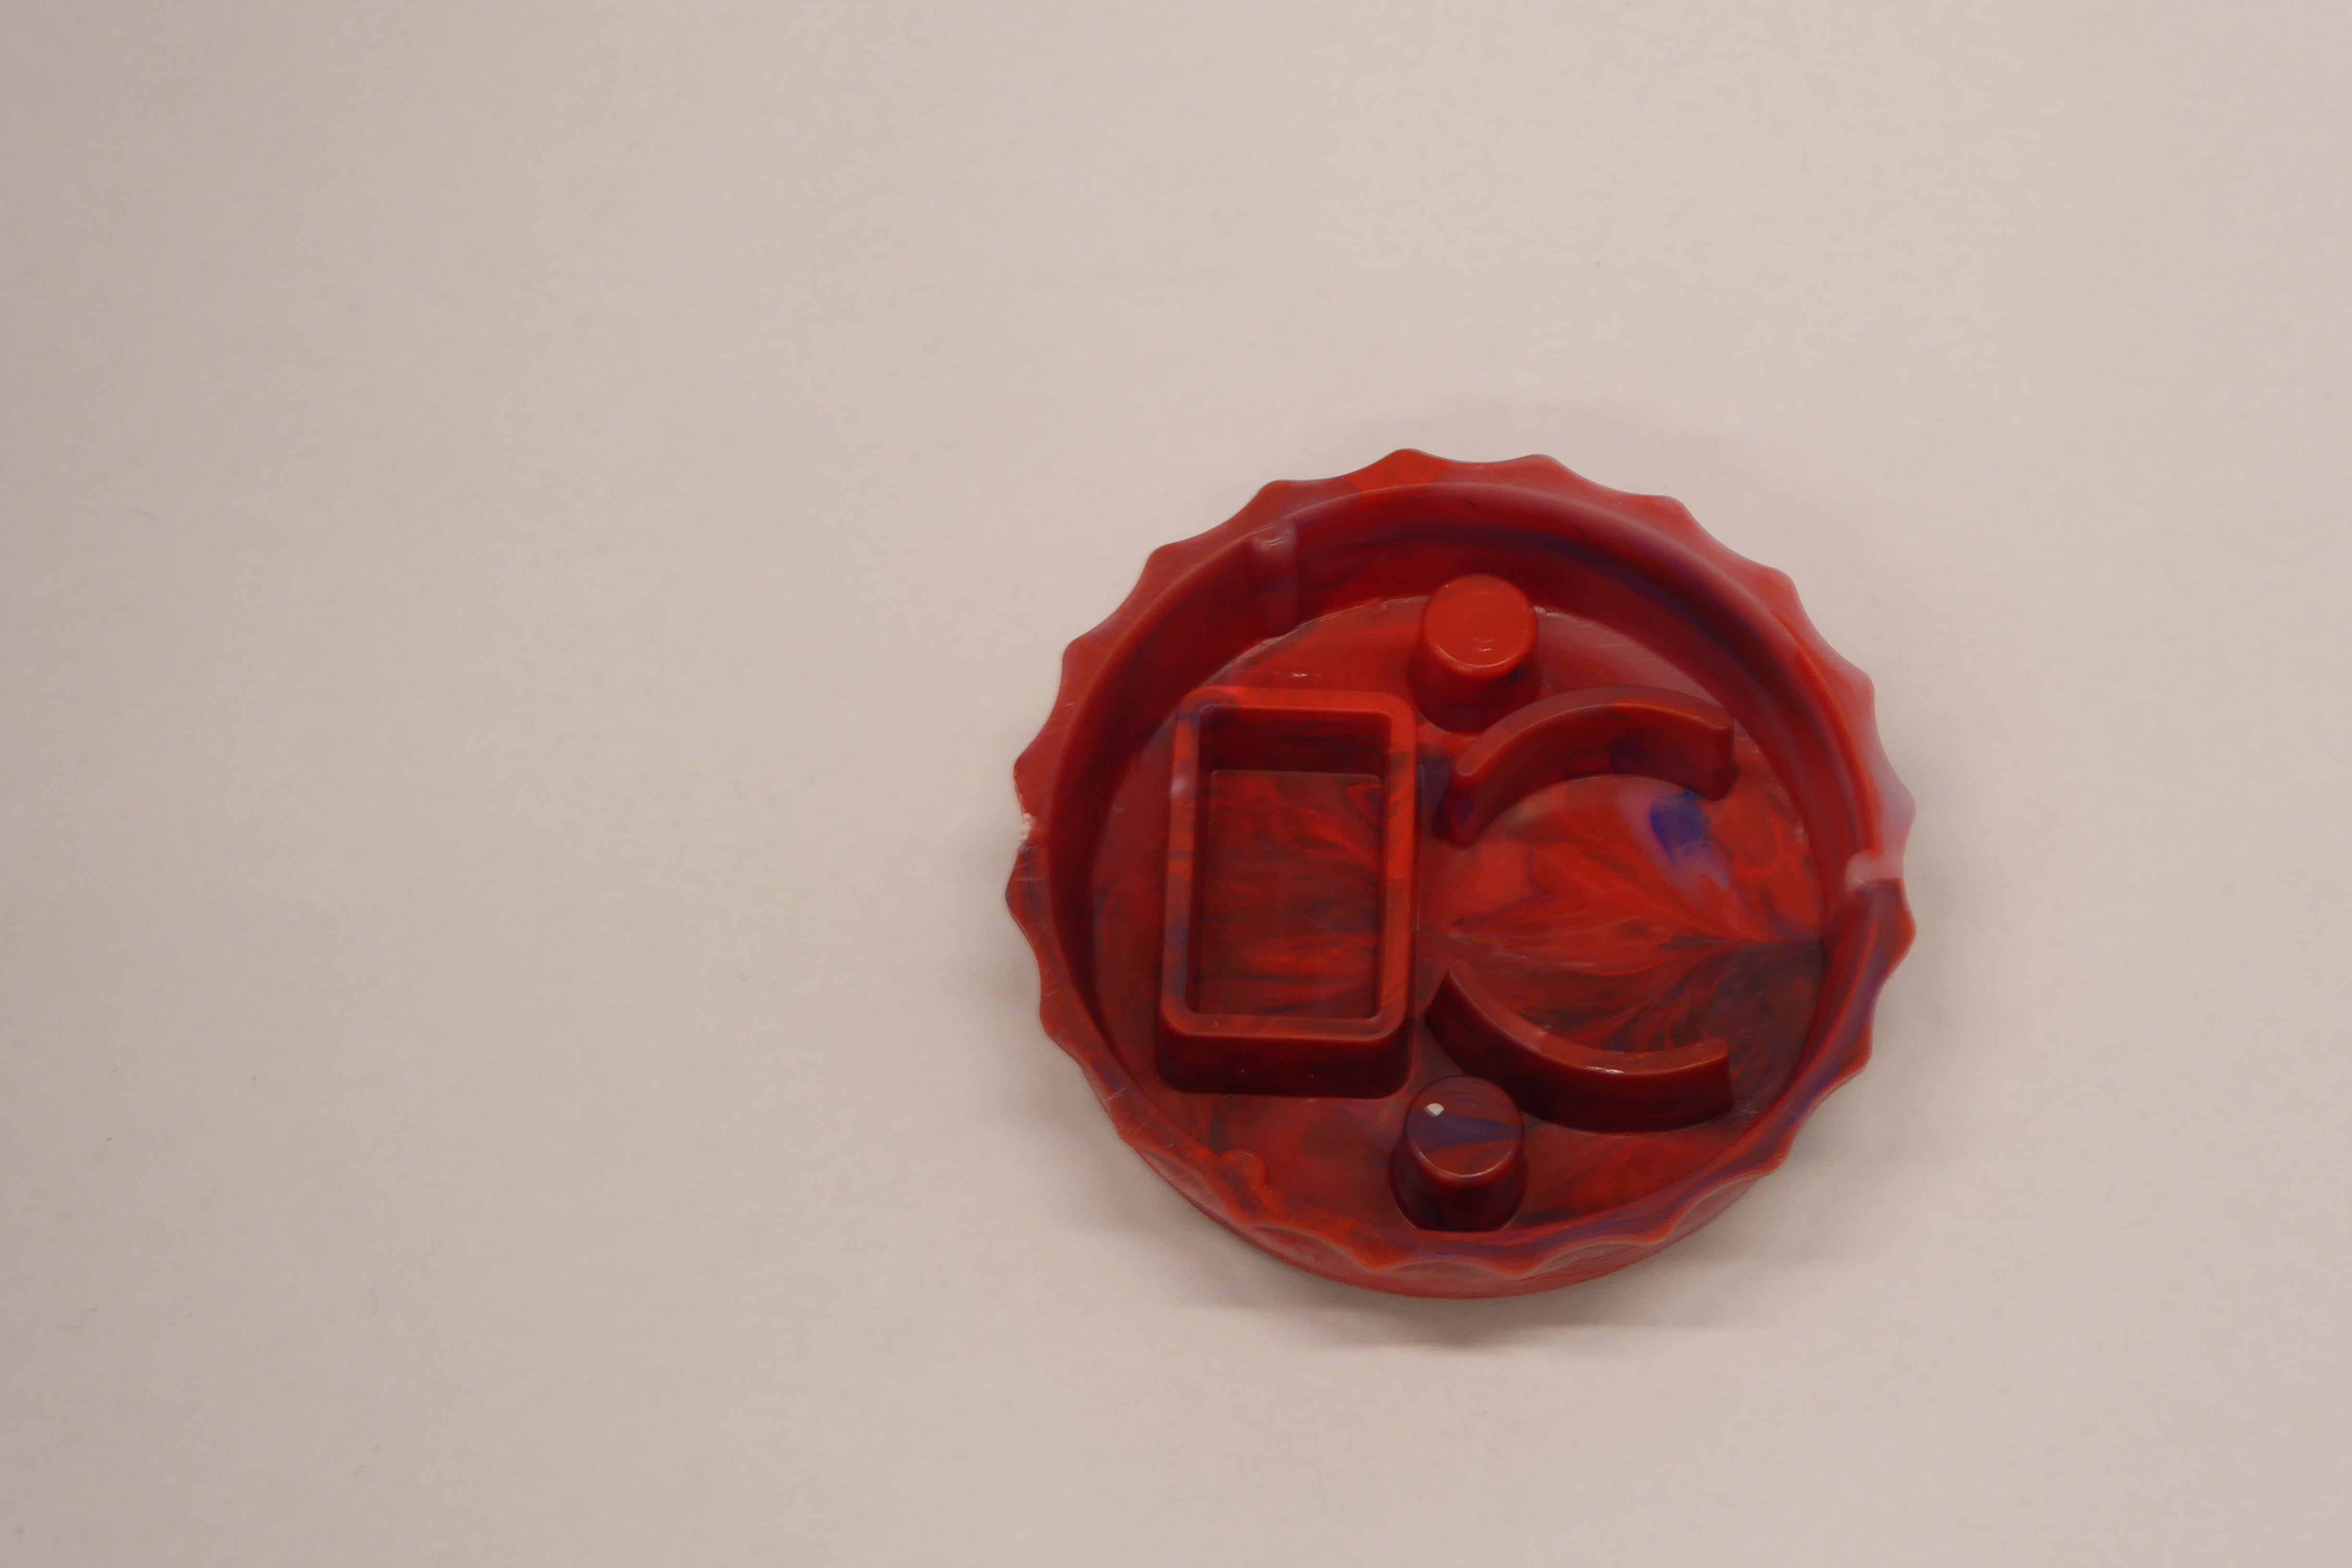
Label: Bottle Opener - Cover